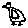
Label: bird